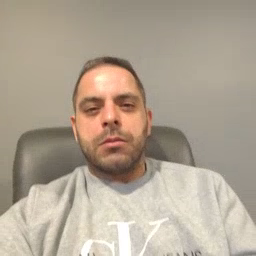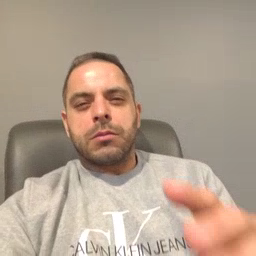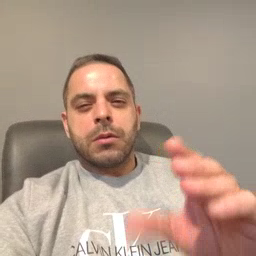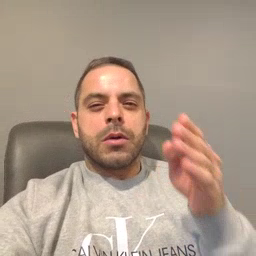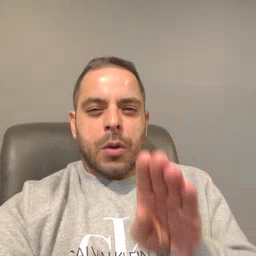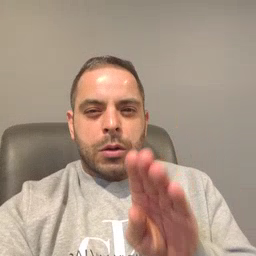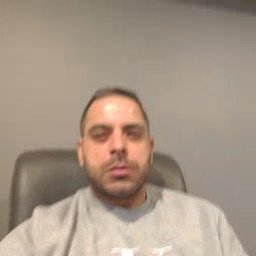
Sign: close